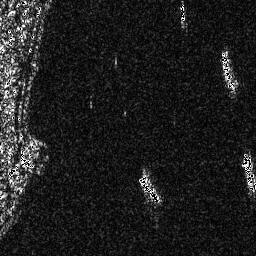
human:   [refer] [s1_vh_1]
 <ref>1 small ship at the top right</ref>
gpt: <box>[[69, 0, 73, 10, 0]]</box>